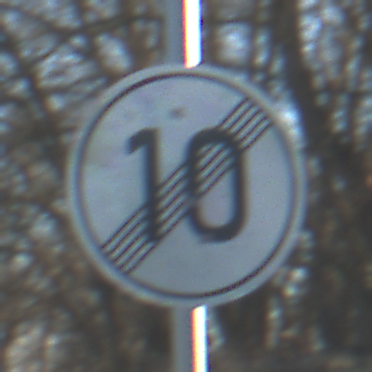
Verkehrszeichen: EndeGeschwindigkeit10
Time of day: MorningAfternoon
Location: Outdoor (Nature)
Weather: Clear
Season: Winter
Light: Natural